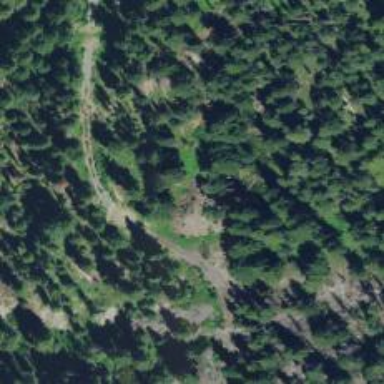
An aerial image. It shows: Historic mine adit.